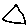
Label: triangle